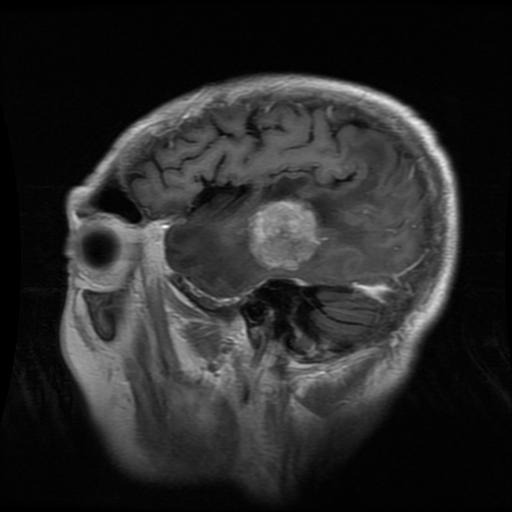
Label: meningioma